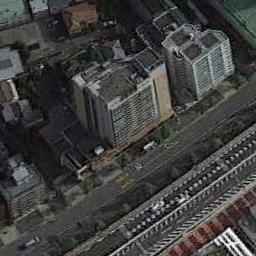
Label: commercial_area